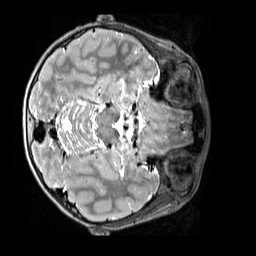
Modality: T2w
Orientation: axial
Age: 9
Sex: male
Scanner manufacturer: siemens
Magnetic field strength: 3 T
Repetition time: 3.2 s
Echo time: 0.408 s